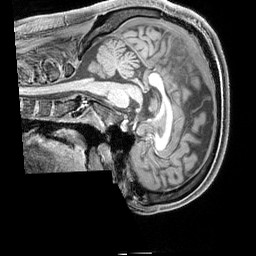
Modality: T1w
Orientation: sagittal
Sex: male
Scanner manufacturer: siemens
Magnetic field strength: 3 T
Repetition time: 2.3 s
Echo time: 0.00226 s